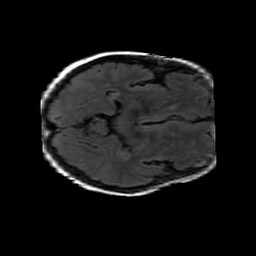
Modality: FLAIR
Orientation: axial
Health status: ill
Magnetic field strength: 3 T